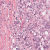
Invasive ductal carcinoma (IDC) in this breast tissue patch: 1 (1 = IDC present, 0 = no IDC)